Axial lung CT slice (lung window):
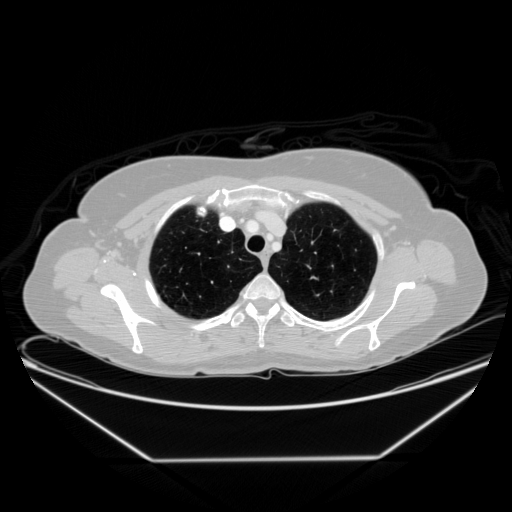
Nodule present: no